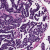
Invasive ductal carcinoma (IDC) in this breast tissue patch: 1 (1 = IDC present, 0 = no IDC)